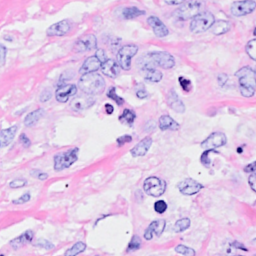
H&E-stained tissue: Breast